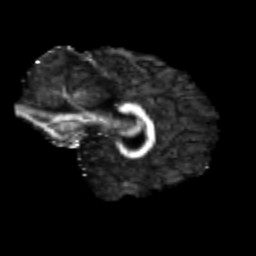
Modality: FA
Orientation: sagittal
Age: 23
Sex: female
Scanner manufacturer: siemens
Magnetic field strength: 3 T
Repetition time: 3.5 s
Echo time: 0.125 s